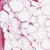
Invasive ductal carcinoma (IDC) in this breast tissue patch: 0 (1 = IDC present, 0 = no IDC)